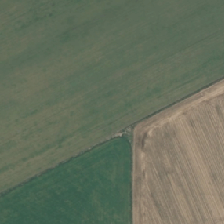
Land cover: urban_parkland